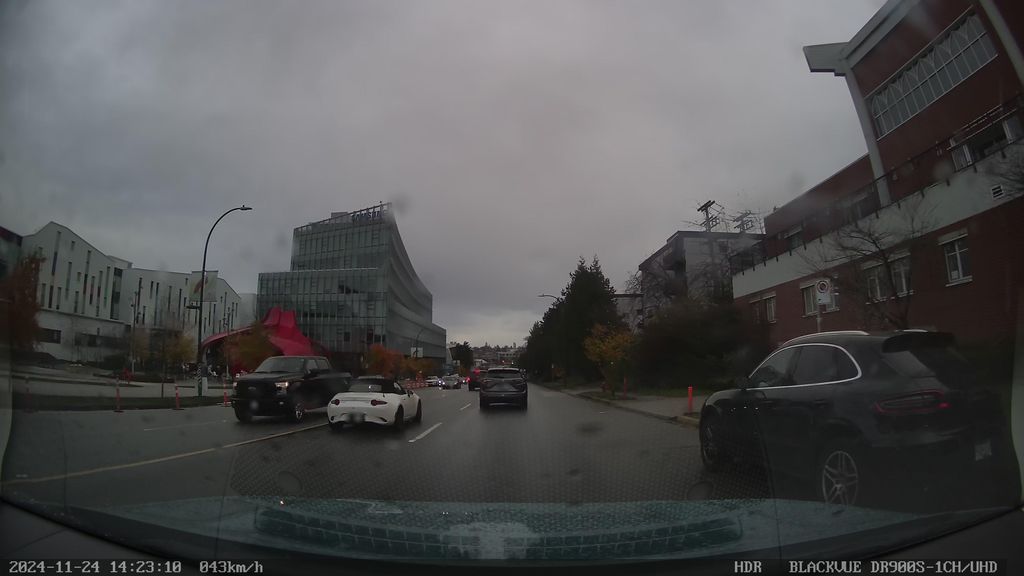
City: vancouver